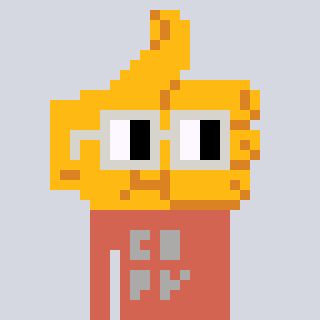
a pixel art character with square light gray glasses, a thumbsup-shaped head and a peachy-colored body on a cool background